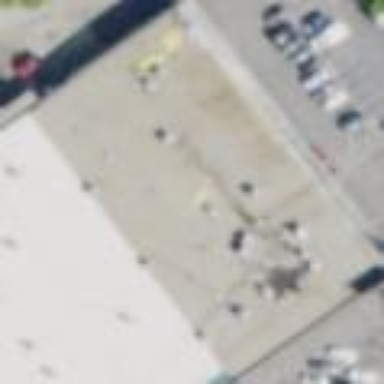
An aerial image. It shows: Retail building.